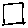
Label: square